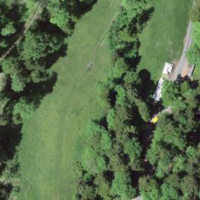
EUNIS habitat code: 44
Species observed at this site:
Aphantopus hyperantus